Interaction volume radius: 5 \u00c5
Interaction volume height: 10 \u00c5
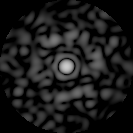
Disorder parameter: 0.8185